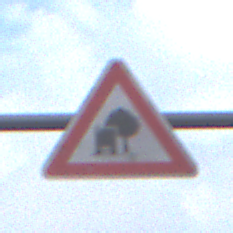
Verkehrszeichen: UnzureichendesLichtraumprofil
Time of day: MorningAfternoon
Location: Outdoor (Urban)
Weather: Overcast
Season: NotSpecified
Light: Natural